Field crop: maize
Growth stage: 2
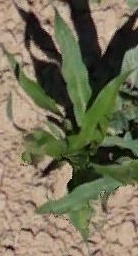
Species: maize